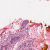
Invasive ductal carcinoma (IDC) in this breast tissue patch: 0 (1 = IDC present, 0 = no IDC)